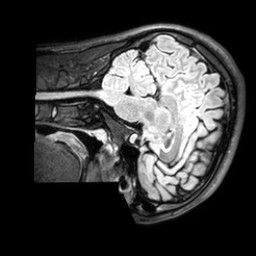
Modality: T1w
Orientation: sagittal
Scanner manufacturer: philips
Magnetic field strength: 3 T
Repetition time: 4.8 s
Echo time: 0.2586 s